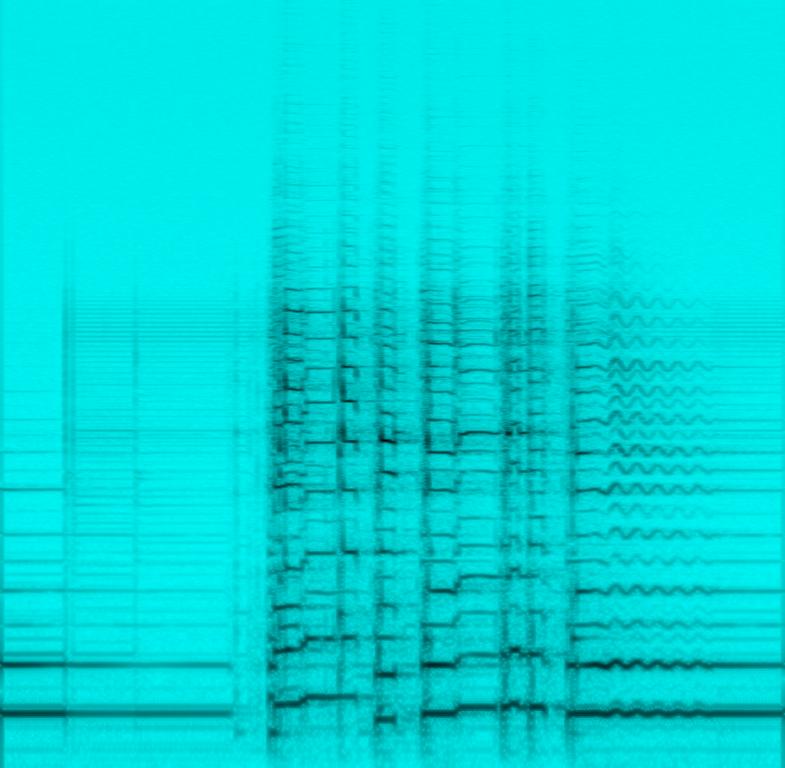
This song features an electric guitar played using a clean tone. Octaves are played in this clip. The first note is a slide up two frets followed by an ascending lick using octaves throughout the song. There are no other instruments in this song. A buzz is heard probably from the hi-gain amp that is being used. There is no voice in this song. This song can be used in a guitar instruction video.